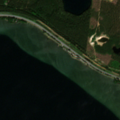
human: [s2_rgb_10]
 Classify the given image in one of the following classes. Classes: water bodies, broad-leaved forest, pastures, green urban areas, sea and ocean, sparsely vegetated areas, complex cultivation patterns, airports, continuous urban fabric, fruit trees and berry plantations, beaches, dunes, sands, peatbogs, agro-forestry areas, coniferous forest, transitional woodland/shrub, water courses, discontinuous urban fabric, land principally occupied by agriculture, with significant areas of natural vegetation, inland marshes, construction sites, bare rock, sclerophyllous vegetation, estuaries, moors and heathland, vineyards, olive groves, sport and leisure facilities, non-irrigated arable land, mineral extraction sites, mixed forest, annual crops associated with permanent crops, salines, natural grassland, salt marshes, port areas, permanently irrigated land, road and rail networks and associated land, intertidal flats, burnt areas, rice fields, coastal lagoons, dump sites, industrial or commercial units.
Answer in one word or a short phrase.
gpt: coniferous forest, water bodies